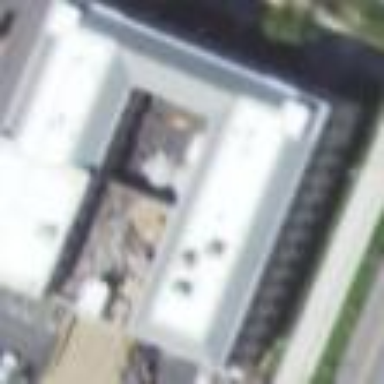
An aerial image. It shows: Courthouse building.